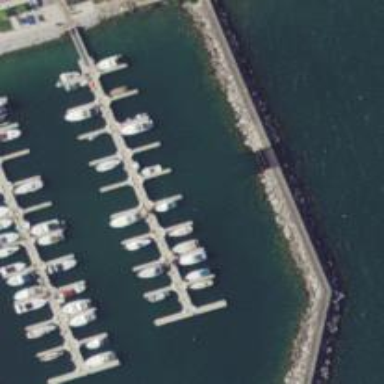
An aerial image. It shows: Man-made pier.